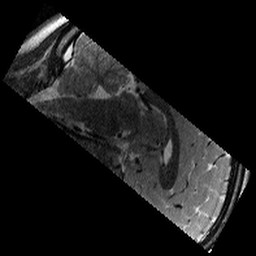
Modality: T2w
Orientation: sagittal
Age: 10
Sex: male
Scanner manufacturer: siemens
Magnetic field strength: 3 T
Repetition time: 9.23 s
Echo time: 0.067 s